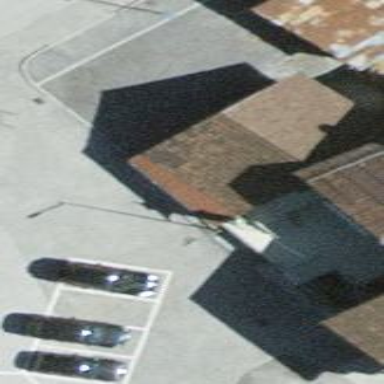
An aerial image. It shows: Residential building.